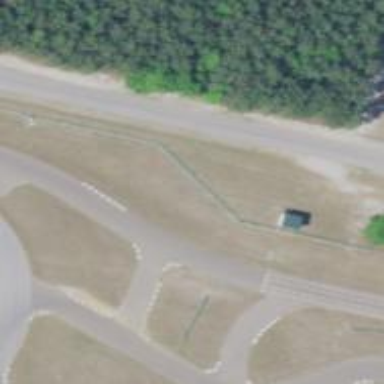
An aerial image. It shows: Karting raceway for sports activities.